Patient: sex M, age 55
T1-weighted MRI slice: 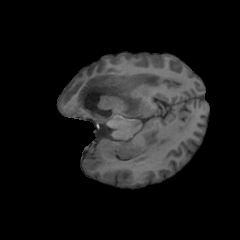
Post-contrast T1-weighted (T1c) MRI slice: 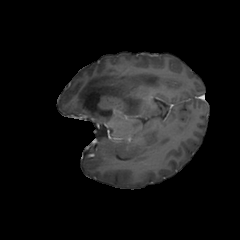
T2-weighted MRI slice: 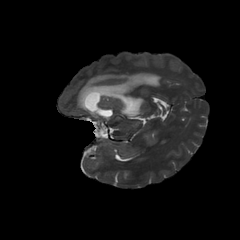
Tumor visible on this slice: yes
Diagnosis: Glioblastoma, IDH-wildtype
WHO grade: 4